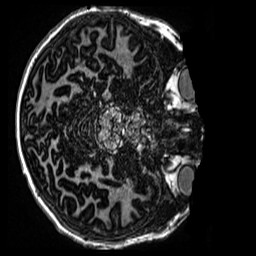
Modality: MP2RAGE
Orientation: axial
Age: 12
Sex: male
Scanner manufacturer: siemens
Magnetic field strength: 3 T
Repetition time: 4 s
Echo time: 0.00299 s